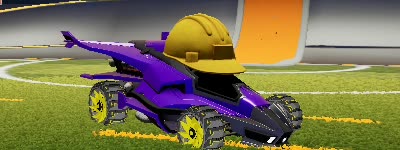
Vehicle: aftershock